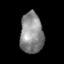
Tissue: skin
Cell type: Epithelial cells
Senescence score: 0.2653
Nuclear area (px): 913
Mean DAPI intensity: 138.078